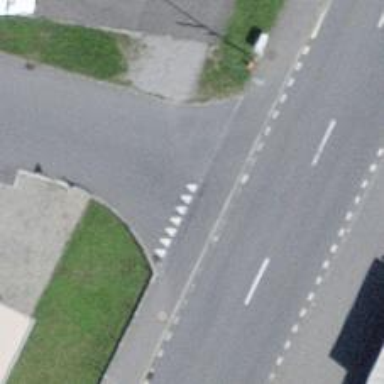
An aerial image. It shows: Road with "give way" sign.